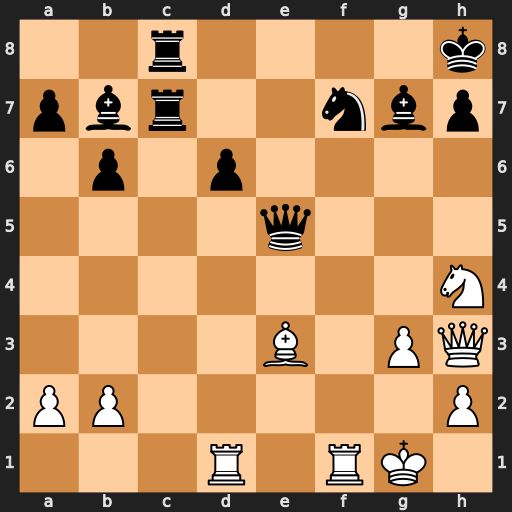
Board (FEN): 2r4k/pbr2nbp/1p1p4/4q3/7N/4B1PQ/PP5P/3R1RK1
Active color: w
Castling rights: -
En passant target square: -
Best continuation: Ng6+ Kg8 Nxe5